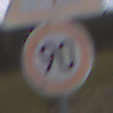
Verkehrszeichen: Geschwindigkeit90
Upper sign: FlugbetriebLinks
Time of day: Midday
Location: Outdoor (Nature)
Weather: Overcast
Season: NotSpecified
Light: Natural